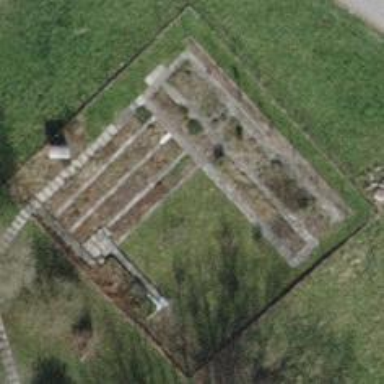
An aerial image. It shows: Garden that is leisure land.